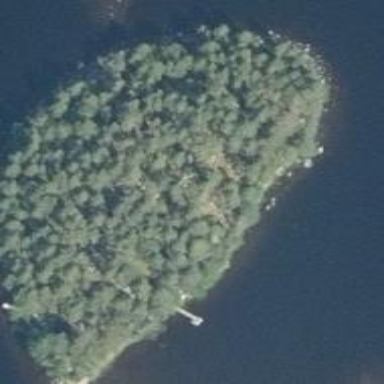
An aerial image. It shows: Islet surrounded by woodland.